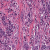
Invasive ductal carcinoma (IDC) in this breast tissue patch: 1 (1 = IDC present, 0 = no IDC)